Question: i placed one button in a page .when click on that need to show 1 to 30 numbers in combobox as a popup in that page only.please tell me how to acheive this?
Edit:

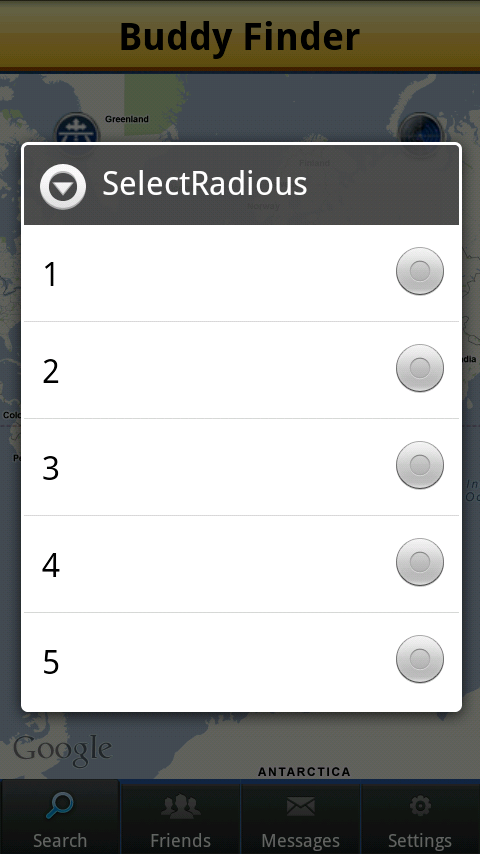
Answer: I have edited the answer with design,add an image as a local content in the project
'''
<Grid x:Name="ContentPanel" Grid.Row="1" Margin="12,0,12,0">
<Button Content="Button" Height="82" HorizontalAlignment="Left" Margin="44,59,0,0" Name="button1" VerticalAlignment="Top" Width="376" Click="button1_Click" />
<ListBox ItemsSource="{Binding item}" Width="376" Name="lst" Margin="56,128,48,76" Background="White">
<ListBox.ItemTemplate>
<DataTemplate>
<Border BorderThickness="1" DataContext="{Binding}" BorderBrush="Black">
<StackPanel Width="376" Orientation="Vertical" Height="Auto">
<Image Margin="200,20,-75,5" Height="50" Width="50" Source="{Binding img}">
<TextBlock Margin="-200,-15,90,3" Height="50" Width="50" Name="text" Text="{Binding text}" Foreground="Black"></TextBlock>
</StackPanel>
</Border>
</DataTemplate>
</ListBox.ItemTemplate>
</ListBox>
</Grid>
</Grid>
lst.visibility = visibility.collapsed;
private void button1_Click(object sender, RoutedEventArgs e)
{
lst.visibility = visibility.visible;
List<Itemss> data = new List<Itemss>();
for (int i = 0; i < 30; i++)
{
Itemss item = new Itemss();
item.text = i.ToString();
item.img = "/images.jpg";
data.Add(item);
}
lst.ItemsSource = data;
}
public class Itemss
{
public string text { get; set; }
public string img { get; set; }
}
}
'''